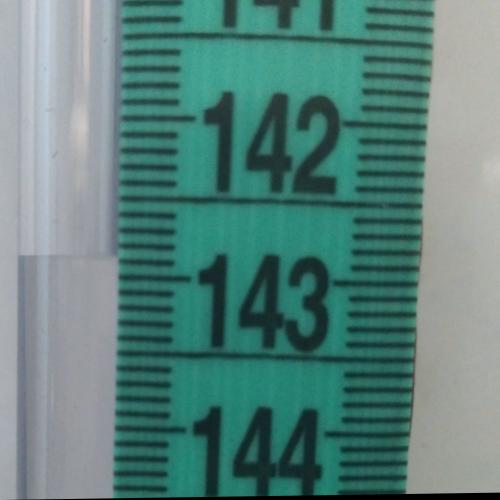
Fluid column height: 142.9 cm